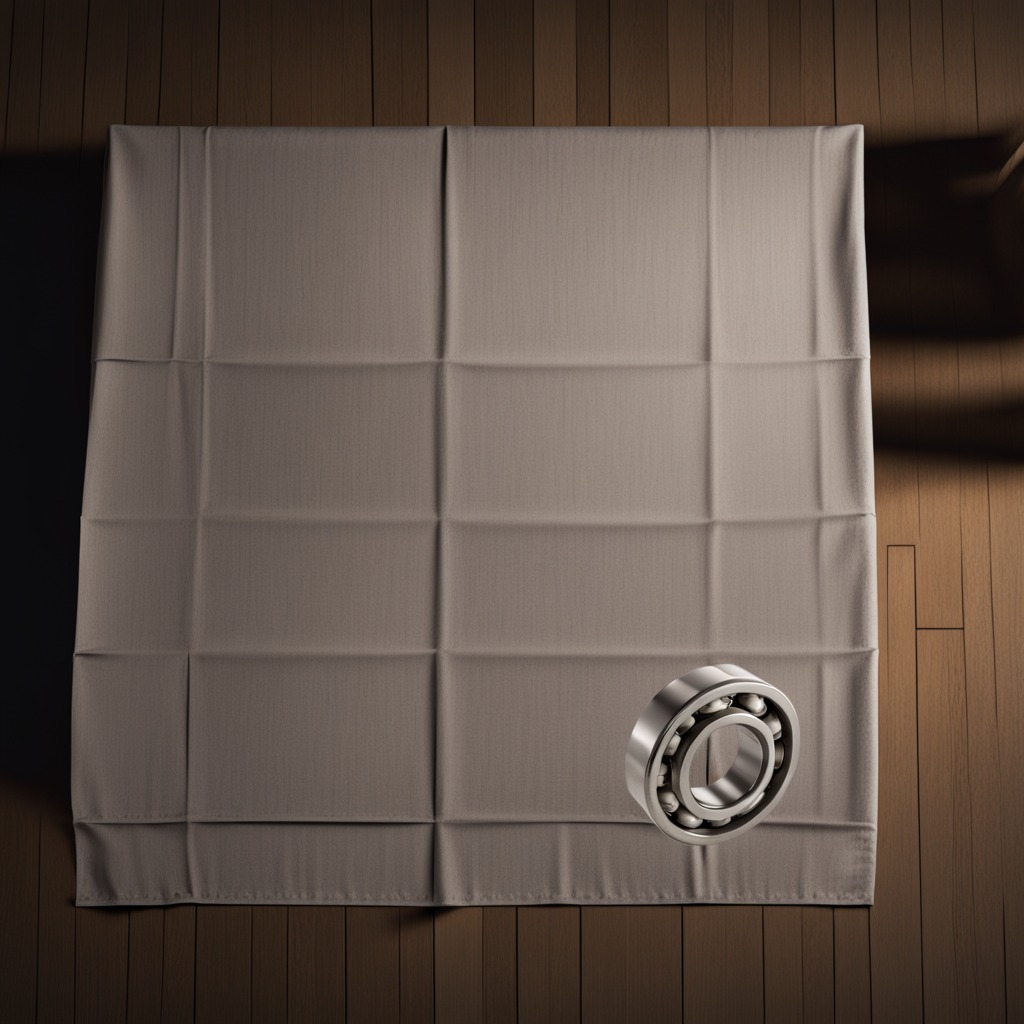
A metal ball bearing is lying on a wooden table.